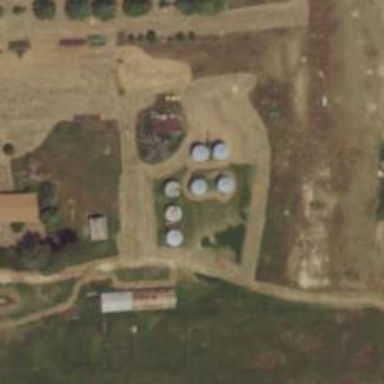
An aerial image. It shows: Silo.